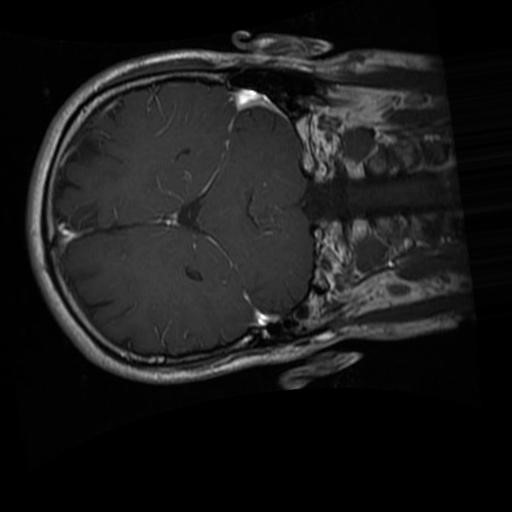
Label: brain_glioma